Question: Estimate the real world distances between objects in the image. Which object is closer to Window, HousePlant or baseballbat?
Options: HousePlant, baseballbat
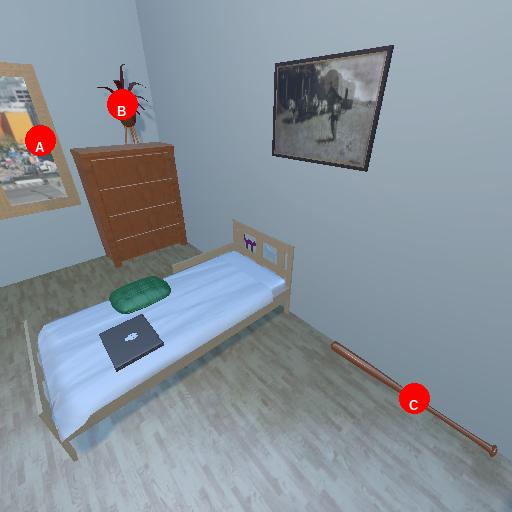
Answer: HousePlant